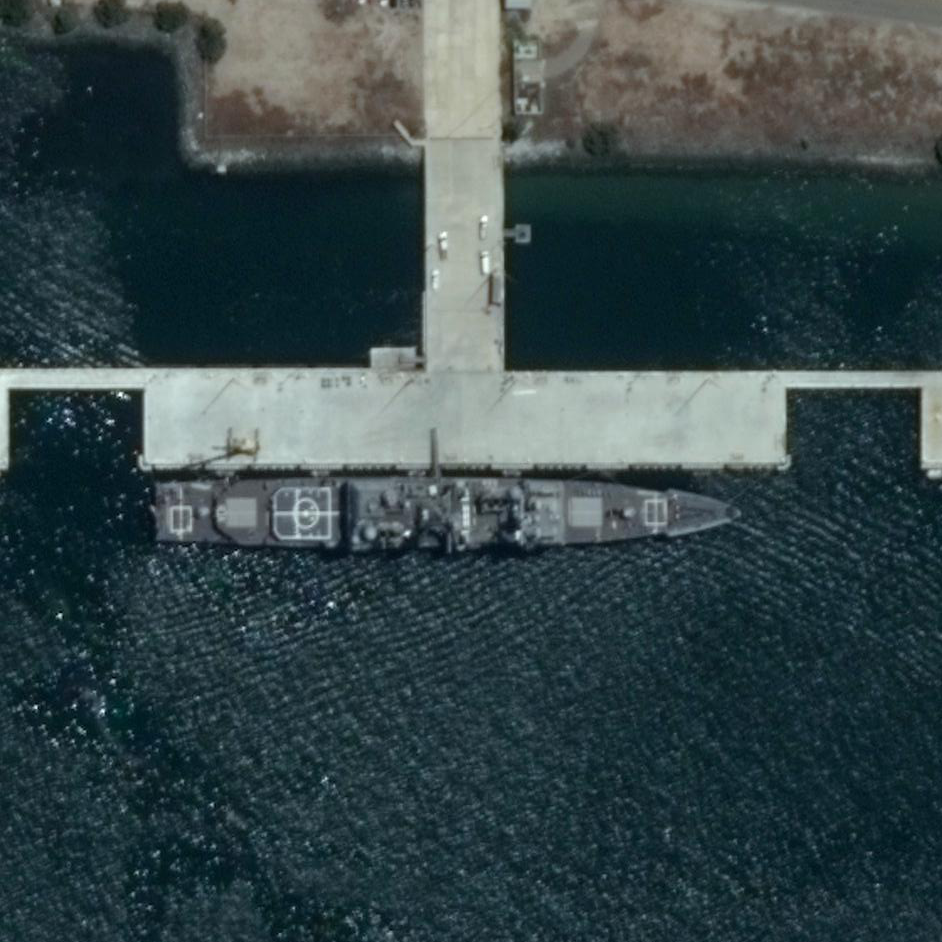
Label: cruiser